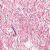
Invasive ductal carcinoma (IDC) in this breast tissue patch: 0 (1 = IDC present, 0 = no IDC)